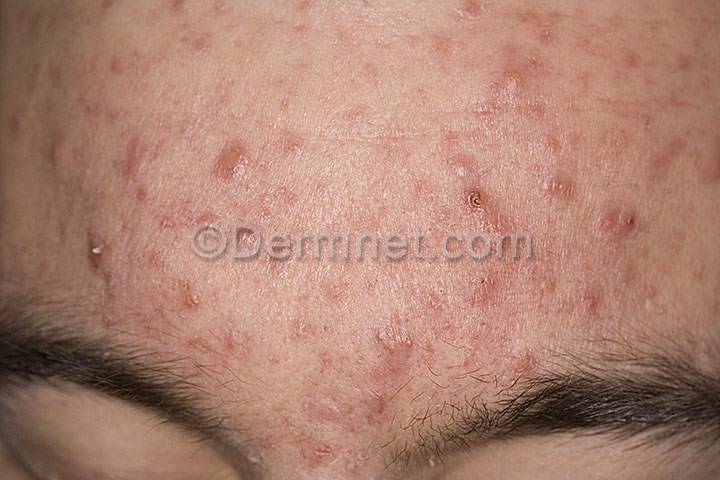
Disease: Acne and Rosacea Photos